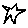
Label: star